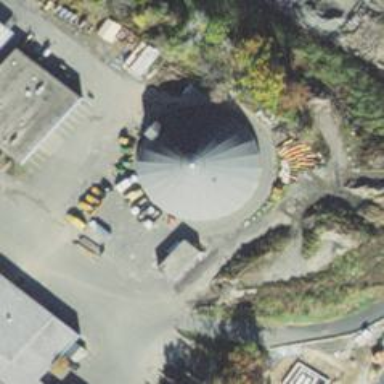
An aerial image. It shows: Building with dome.